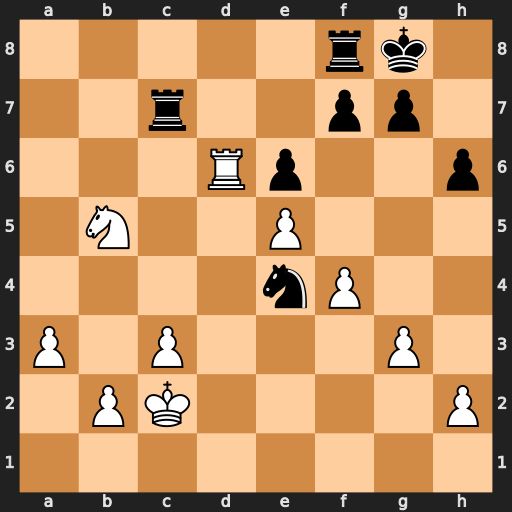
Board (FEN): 5rk1/2r2pp1/3Rp2p/1N2P3/4nP2/P1P3P1/1PK4P/8
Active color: w
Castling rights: -
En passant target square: -
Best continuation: Nxc7 Nxd6 exd6